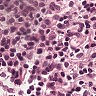
Metastatic tissue present: no